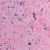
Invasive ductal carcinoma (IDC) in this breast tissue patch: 0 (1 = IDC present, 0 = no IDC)